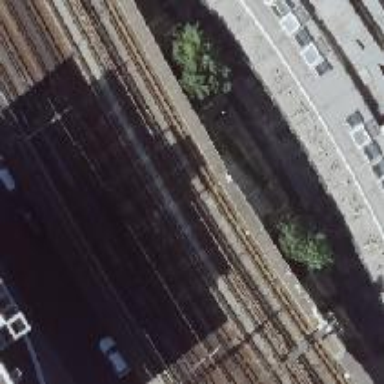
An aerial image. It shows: Viaduct bridge carrying electrified light rail line with ballastless tracks.